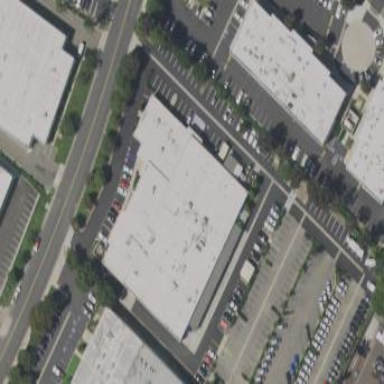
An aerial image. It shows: Commercial building.